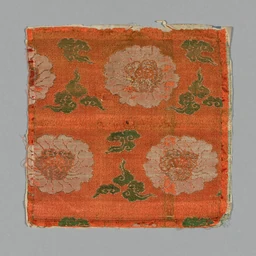
Title: Fragment
Caption: fragment, textile, weaving, silk (fiber), a work made of silk, satin weave with supplementary wefts bound by secondary binding warps in twill interlacings, textiles, art institute of chicago